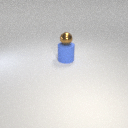
small brown metal sphere above large blue rubber cylinder